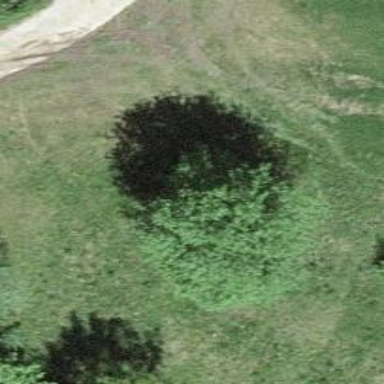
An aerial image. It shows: Deciduous broadleaved tree.